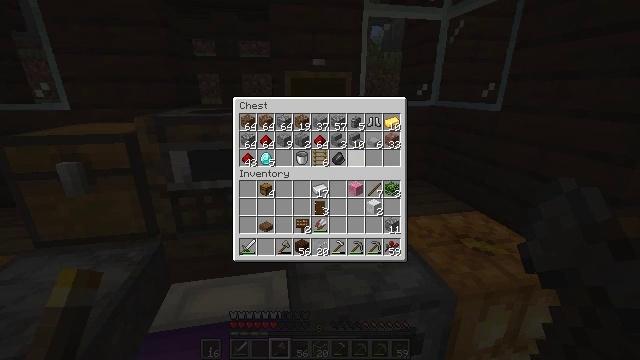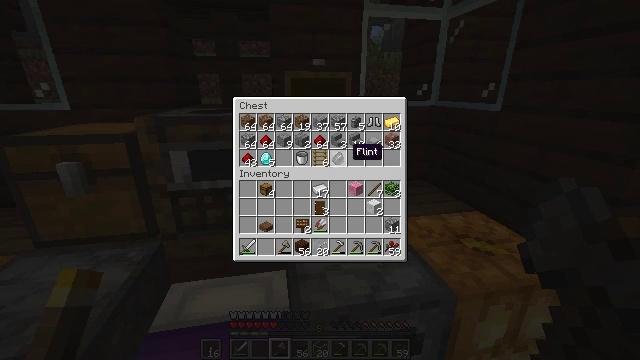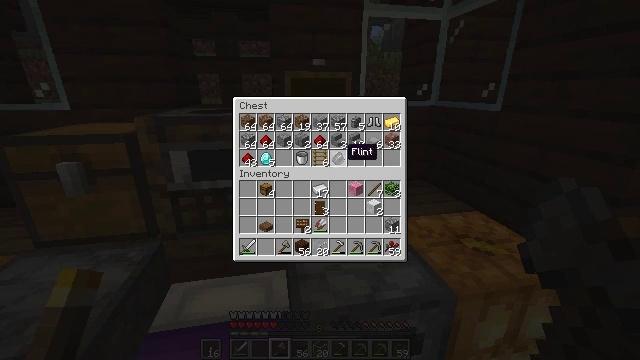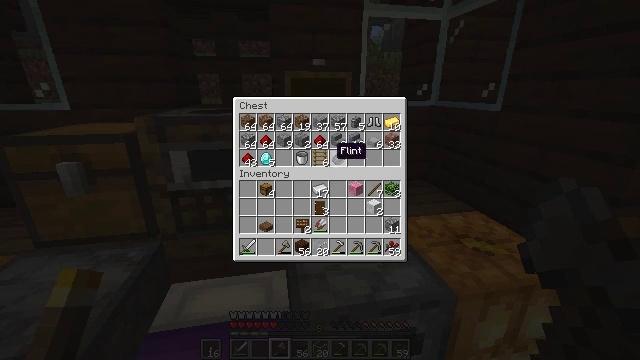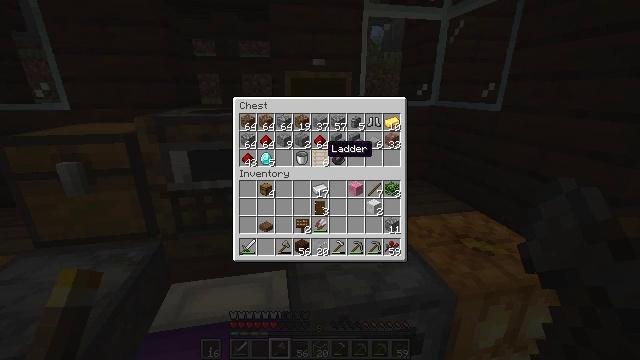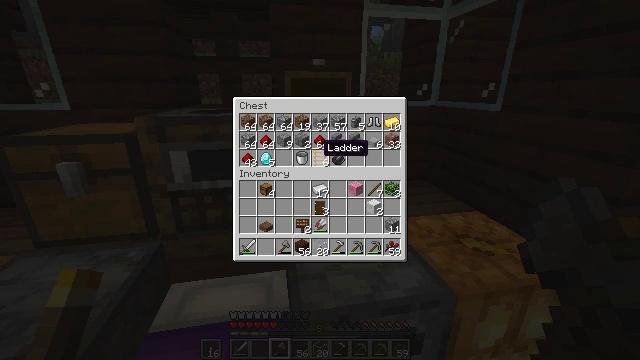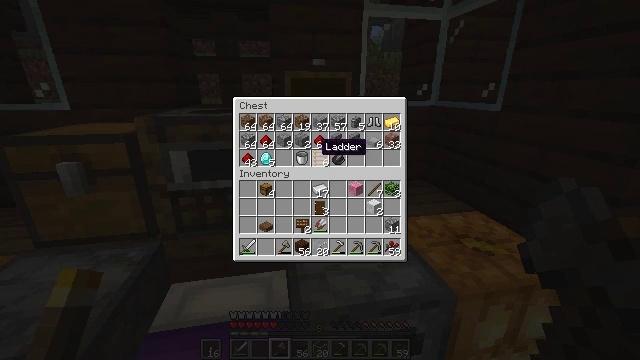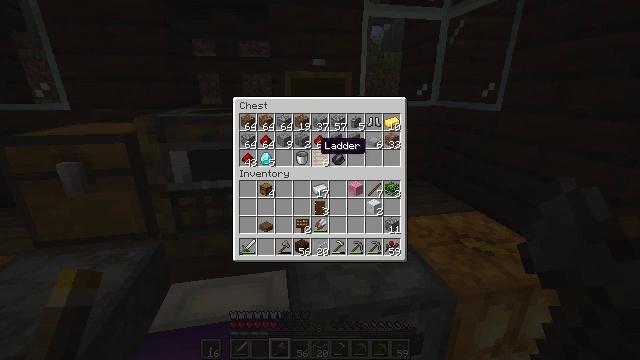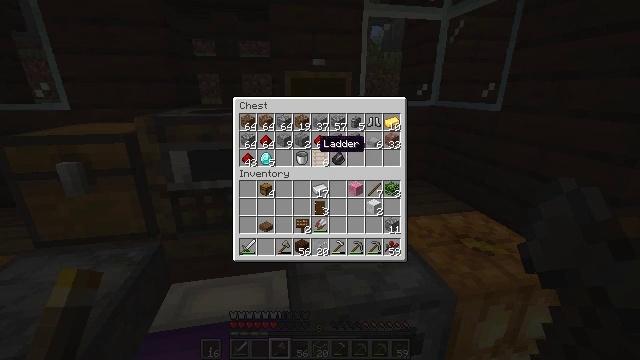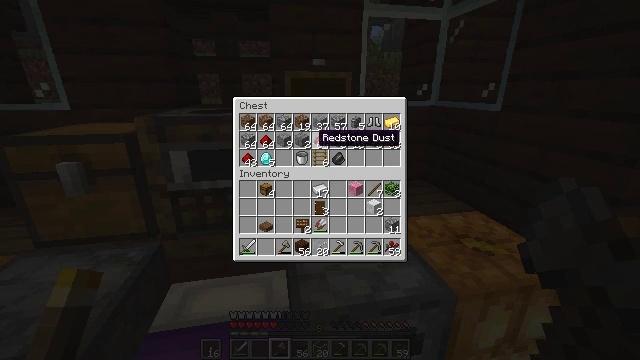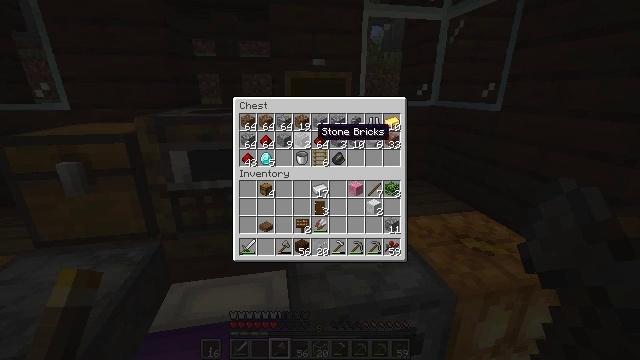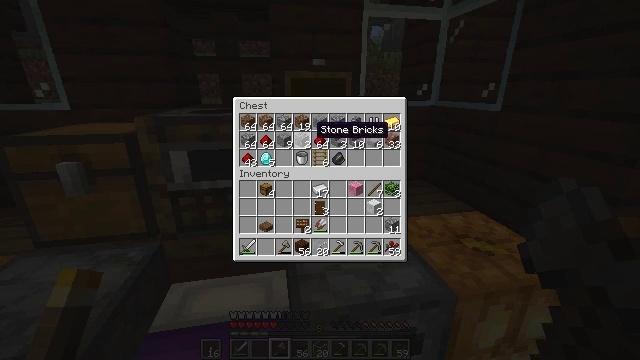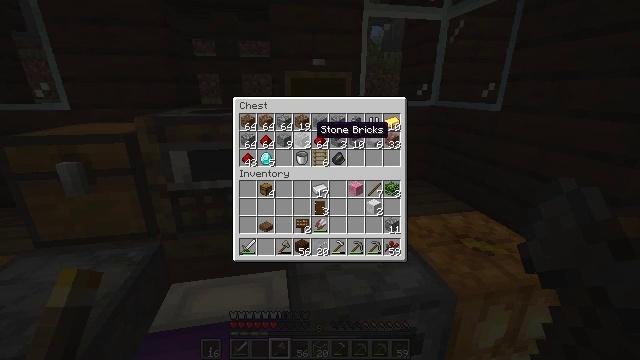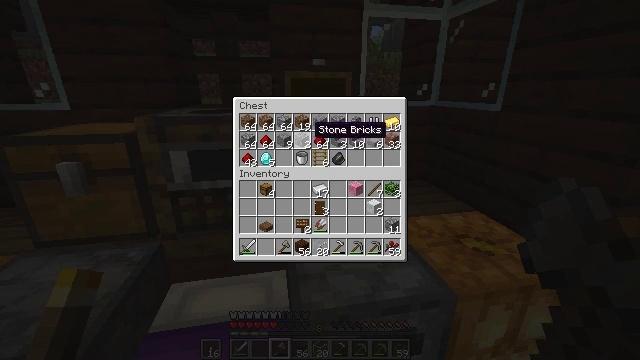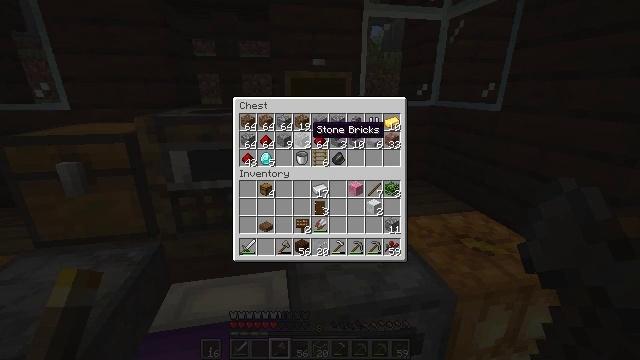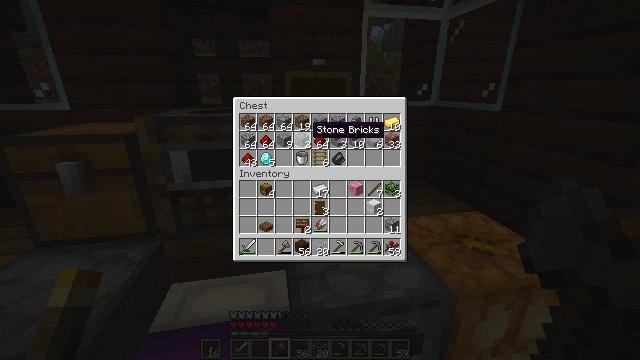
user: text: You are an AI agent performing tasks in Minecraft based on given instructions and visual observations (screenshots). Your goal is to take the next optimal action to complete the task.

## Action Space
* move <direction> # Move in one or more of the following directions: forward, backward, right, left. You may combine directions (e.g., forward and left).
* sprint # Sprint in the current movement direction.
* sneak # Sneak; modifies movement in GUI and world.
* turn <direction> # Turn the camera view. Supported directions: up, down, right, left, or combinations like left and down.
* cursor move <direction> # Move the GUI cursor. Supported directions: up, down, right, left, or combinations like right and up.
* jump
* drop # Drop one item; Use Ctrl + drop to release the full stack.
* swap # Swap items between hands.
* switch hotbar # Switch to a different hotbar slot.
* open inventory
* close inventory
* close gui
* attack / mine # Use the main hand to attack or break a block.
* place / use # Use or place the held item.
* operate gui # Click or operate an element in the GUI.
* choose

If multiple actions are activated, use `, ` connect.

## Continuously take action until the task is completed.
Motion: motion action
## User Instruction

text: Generate a cobblestone slab using cobblestone in the crafting table.
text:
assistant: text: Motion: no_op
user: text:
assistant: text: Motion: no_op
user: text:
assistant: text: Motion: cursor move left
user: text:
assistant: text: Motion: cursor move left
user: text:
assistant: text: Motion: no_op
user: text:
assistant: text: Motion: no_op
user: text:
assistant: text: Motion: no_op
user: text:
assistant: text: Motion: no_op
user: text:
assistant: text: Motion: no_op
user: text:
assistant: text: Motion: no_op
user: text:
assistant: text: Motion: no_op
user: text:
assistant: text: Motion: no_op
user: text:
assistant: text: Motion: no_op
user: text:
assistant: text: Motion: no_op
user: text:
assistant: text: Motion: no_op
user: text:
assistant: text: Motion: no_op
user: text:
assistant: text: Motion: no_op
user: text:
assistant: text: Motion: no_op
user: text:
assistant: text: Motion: no_op
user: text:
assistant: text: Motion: no_op
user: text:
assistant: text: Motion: no_op
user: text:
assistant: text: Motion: no_op
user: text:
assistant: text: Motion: no_op
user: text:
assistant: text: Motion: no_op
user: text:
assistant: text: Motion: cursor move right and down
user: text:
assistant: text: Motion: cursor move right and down
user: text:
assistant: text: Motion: no_op
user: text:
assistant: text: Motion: no_op
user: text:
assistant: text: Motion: no_op
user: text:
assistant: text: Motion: no_op